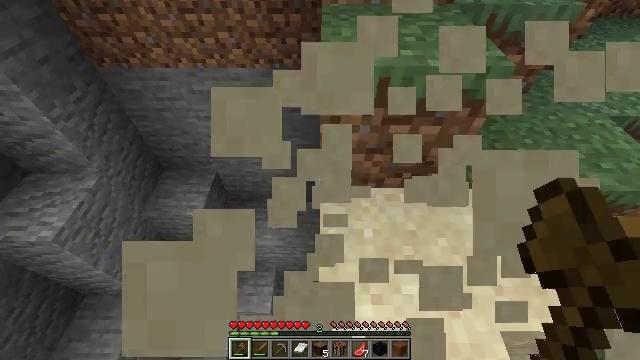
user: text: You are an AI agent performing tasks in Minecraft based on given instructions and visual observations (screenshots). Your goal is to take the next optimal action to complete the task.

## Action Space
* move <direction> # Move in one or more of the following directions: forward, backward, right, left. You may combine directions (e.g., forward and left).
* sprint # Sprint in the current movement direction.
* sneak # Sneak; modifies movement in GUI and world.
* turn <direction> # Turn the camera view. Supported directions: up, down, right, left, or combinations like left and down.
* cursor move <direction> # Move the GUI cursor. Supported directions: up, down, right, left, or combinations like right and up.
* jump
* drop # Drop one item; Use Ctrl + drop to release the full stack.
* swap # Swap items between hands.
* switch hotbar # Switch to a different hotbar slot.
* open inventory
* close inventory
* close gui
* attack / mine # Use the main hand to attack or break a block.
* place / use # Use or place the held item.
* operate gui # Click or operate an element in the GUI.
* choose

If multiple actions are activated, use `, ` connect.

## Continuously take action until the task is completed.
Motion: motion action
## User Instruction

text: Gather sand from the desert.
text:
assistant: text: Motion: attack / mine